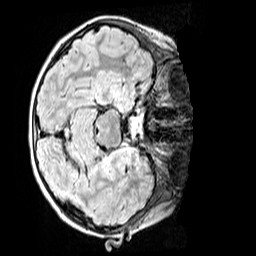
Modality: FLAIR
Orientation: axial
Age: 9
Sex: female
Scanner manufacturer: siemens
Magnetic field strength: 3 T
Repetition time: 5 s
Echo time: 0.388 s